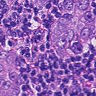
Metastatic tissue present: yes